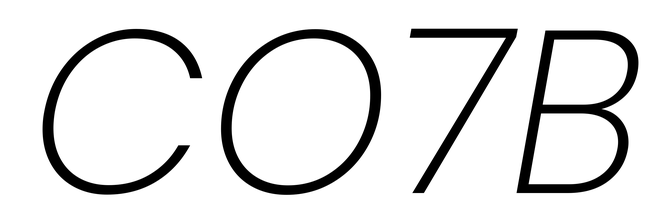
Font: Poppins-ExtraLightItalic